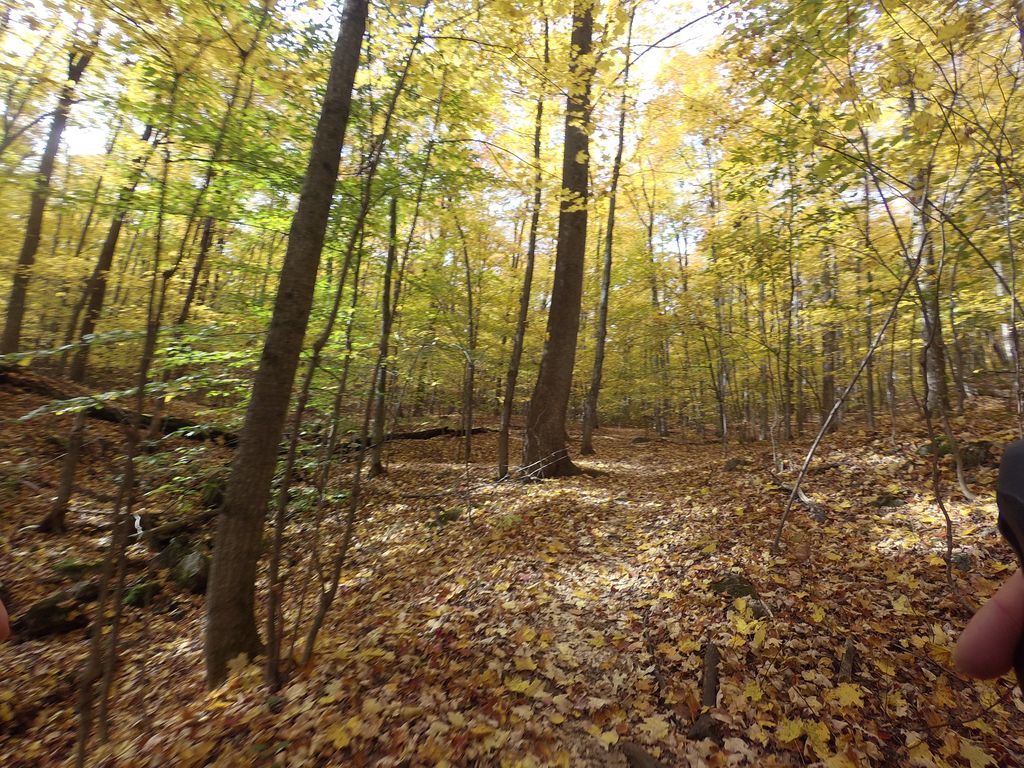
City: ottawa-gatineau